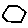
Label: hexagon